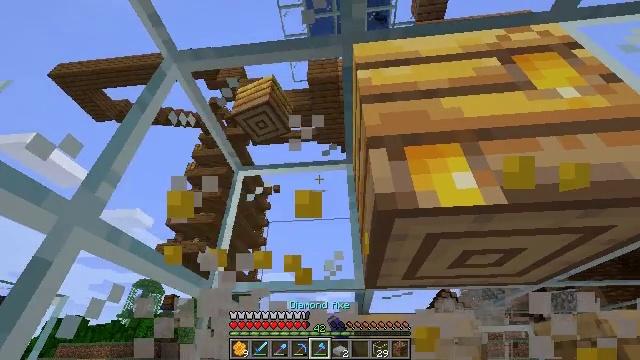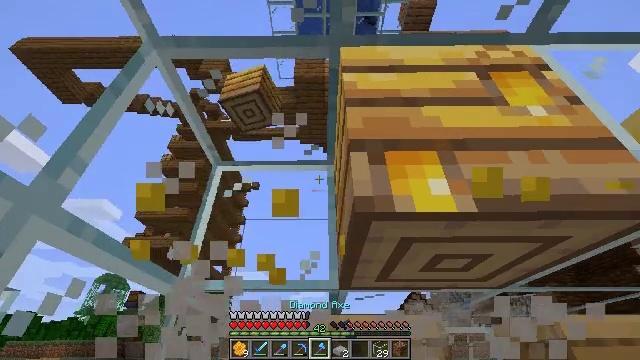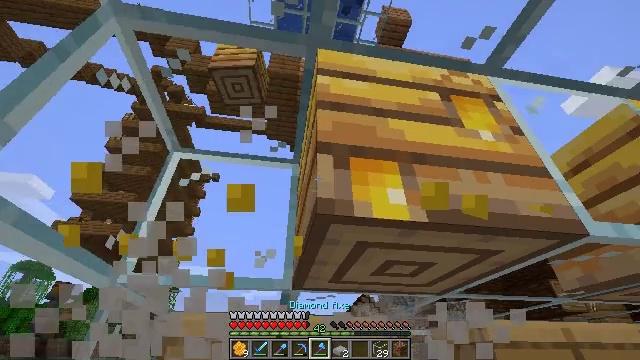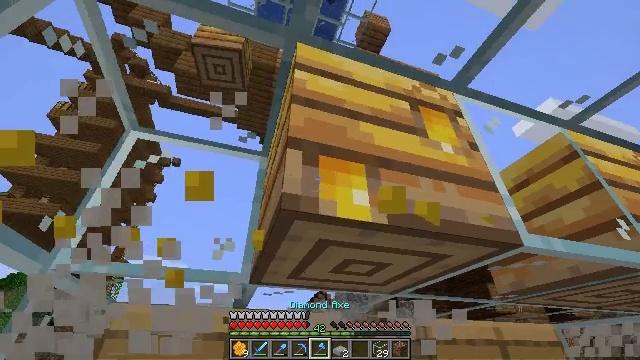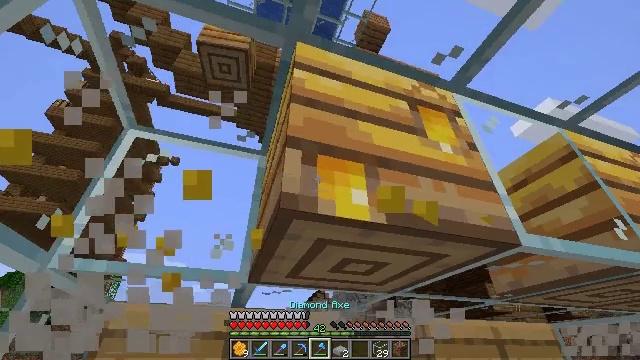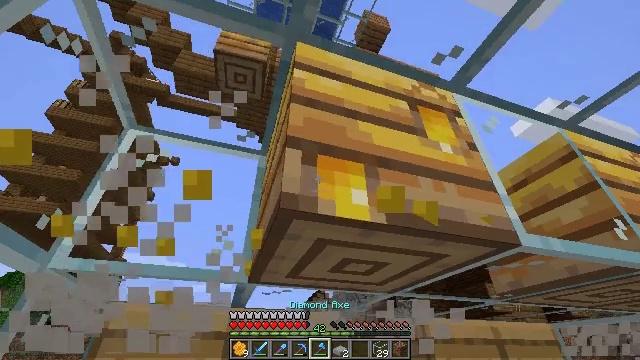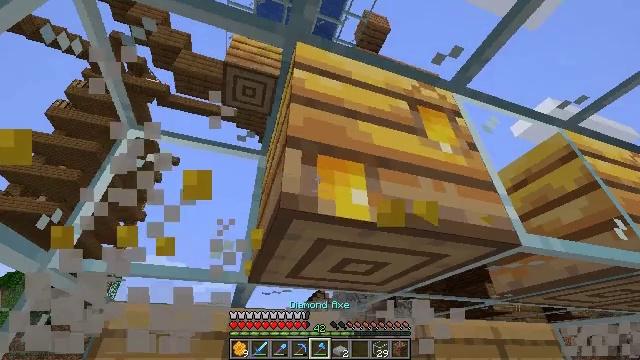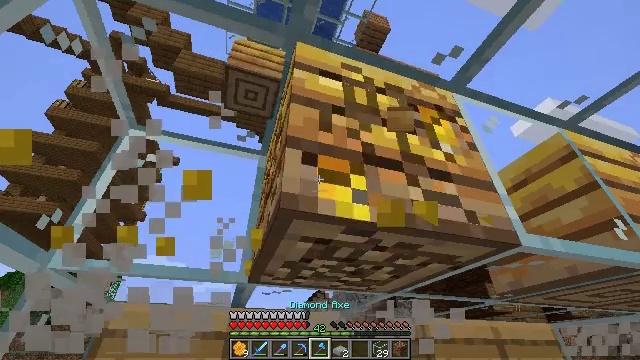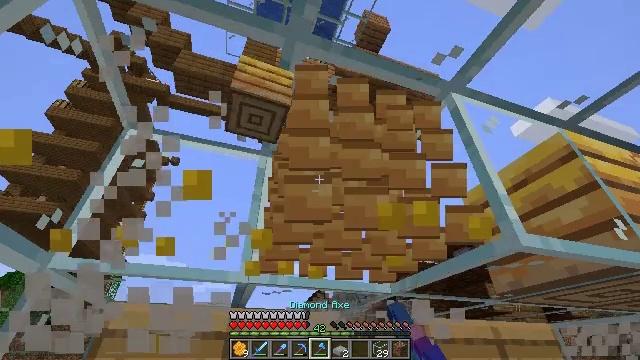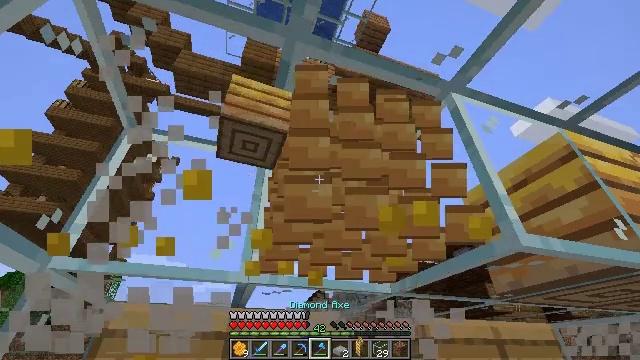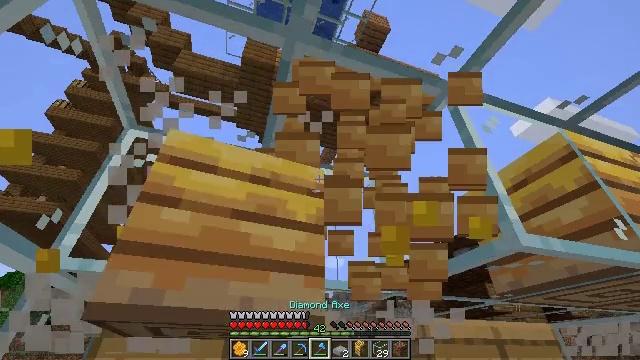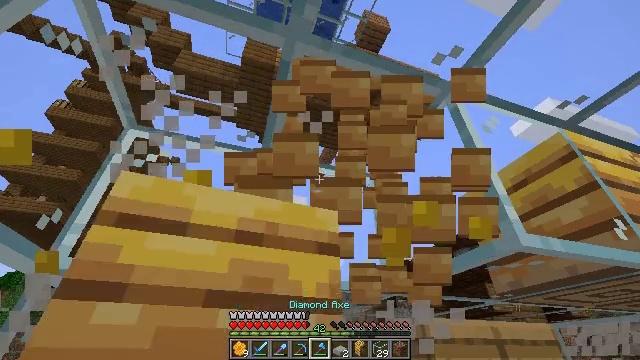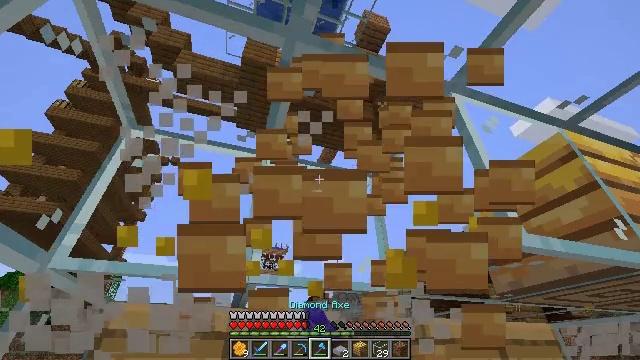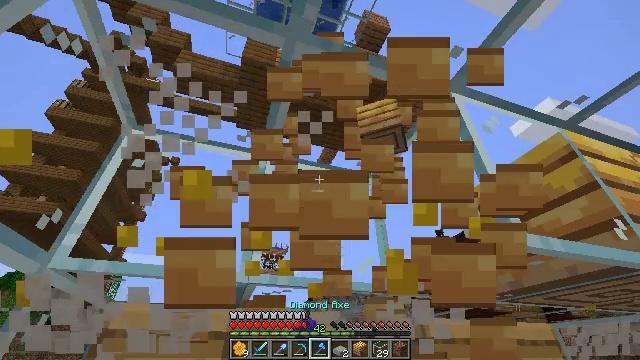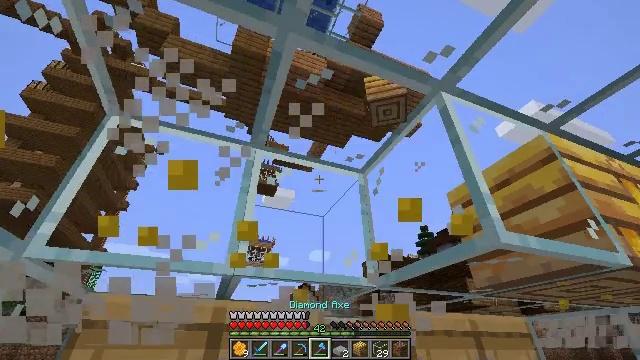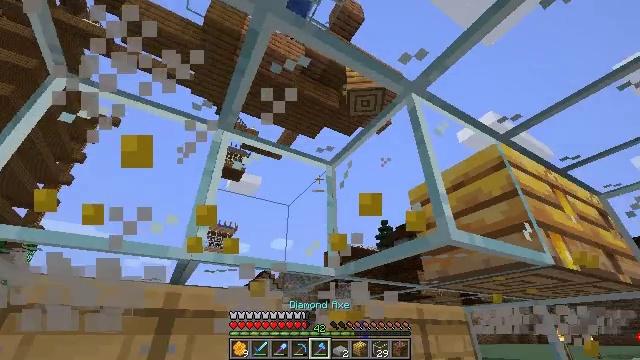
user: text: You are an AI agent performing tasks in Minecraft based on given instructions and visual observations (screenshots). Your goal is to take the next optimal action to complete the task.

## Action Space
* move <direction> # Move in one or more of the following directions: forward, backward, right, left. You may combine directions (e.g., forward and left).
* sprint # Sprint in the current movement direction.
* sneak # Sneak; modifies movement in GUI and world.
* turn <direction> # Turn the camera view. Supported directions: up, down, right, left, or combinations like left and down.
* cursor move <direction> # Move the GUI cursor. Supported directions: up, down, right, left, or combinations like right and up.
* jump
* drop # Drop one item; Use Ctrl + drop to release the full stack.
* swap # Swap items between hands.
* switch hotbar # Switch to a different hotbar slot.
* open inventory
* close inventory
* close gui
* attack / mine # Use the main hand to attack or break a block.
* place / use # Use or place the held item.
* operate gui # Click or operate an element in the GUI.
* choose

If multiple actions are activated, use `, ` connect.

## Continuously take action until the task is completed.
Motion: motion action
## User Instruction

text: Obtain a bee nest using a tool.
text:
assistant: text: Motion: turn right
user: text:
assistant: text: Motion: turn right
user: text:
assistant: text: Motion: turn right
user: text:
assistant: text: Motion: no_op
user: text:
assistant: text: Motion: no_op
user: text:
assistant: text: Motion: no_op
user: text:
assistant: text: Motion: attack / mine
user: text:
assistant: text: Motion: attack / mine
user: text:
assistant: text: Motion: attack / mine
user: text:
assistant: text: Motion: attack / mine
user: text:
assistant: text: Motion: attack / mine
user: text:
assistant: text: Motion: attack / mine
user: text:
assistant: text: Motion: attack / mine
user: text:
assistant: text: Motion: turn right and down
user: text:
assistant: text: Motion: turn right and down
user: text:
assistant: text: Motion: turn right and down
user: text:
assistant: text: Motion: turn right and down
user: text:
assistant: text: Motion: no_op
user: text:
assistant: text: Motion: no_op
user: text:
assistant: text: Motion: no_op
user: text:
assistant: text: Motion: no_op
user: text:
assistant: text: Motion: turn right and down
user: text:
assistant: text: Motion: turn right and down
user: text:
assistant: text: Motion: turn right and down
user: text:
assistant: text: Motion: turn right and down
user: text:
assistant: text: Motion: turn right and down
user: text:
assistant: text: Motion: turn right and down
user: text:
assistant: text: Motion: turn down
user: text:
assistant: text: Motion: turn down
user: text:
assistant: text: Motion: turn right and down